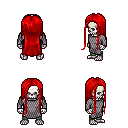
a pixel art fantasy rpg character, male body template, skeleton, chain mail, teal pants, red extra-long hairstyle, four views (front, back, left, right), 2x2 character sprite sheet, small pixel art, hard edges, no anti-aliasing